Question: I have StringGrid with 2 columns: 'Player' and 'Scores'. I have to sort this table looking at the score of a player.

This is the situation. I have tried with a 'StringGrid3.SortColRow(true, 1);' but it sorts only the string value. If I have numbers like [1, 4, 12, 3] the sorted StringGrid becomes [a, 12, 3, 4].
I have to sort the Integer value, not the string one. Also, my problem is that I must move the player's name too with the numbers (as you can see in the picture above).
How could I do it?
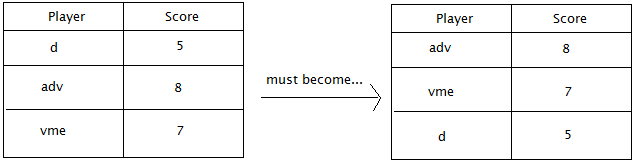
Answer: You might write a comparator which is trying to sort by Numbers if both compared values are numbers. With casting the Stringgrid to its ancestor TCustomgrid you are able to use the procedure MoveRow to swap rows. An example showing sorting over many columns could look like this:
'''
unit StringGridSortEnh;
interface
uses
Windows, Messages, SysUtils, Variants, Classes, Graphics, Controls, Forms,
Dialogs, Grids, StdCtrls;
type
TForm1 = class(TForm)
StringGrid1: TStringGrid;
Button1: TButton;
Button2: TButton;
procedure Button1Click(Sender: TObject);
procedure Button2Click(Sender: TObject);
end;
var
Form1: TForm1;
implementation
{$R *.dfm}
type
TMoveSG = class(TCustomGrid);
TSortInfo = Record
col: Integer;
asc: Boolean;
End;
function CompareNumber(i1, i2: Double): Integer;
// Result: -1 if i1 < i2, 1 if i1 > i2, 0 if i1 = i2
begin
if i1 < i2 then
Result := -1
else if i1 > i2 then
Result := 1
else
Result := 0;
end;
// Compare Strings if possible try to interpret as numbers
function CompareValues(const S1, S2 : String;asc:Boolean): Integer;
var
V1, V2 : Double;
C1, C2 : Integer;
begin
Val(S1, V1, C1);
Val(S2, V2, C2);
if (C1 = 0) and (C2 = 0) then // both as numbers
Result := CompareNumber(V1, V2)
else // not both as nubers
Result := AnsiCompareStr(S1, S2);
if not Asc then Result := Result * -1;
end;
procedure SortGridByCols(Grid: TStringGrid; ColOrder: array of TSortInfo; Fixed: Boolean);
var
I, J, FirstRow: Integer;
Sorted: Boolean;
function Sort(Row1, Row2: Integer): Integer;
var
C: Integer;
begin
C := 0;
Result := CompareValues(Grid.Cols[ColOrder[C].col][Row1], Grid.Cols[ColOrder[C].col][Row2],ColOrder[C].asc);
if Result = 0 then
begin
Inc(C);
while (C <= High(ColOrder)) and (Result = 0) do
begin
Result := CompareValues(Grid.Cols[ColOrder[C].col][Row1], Grid.Cols[ColOrder[C].col][Row2],ColOrder[C].asc);
Inc(C);
end;
end;
end;
begin
for I := 0 to High(ColOrder) do
if (ColOrder[I].col < 0) or (ColOrder[I].col >= Grid.ColCount) then
Exit;
if Fixed then
FirstRow := 0
else
FirstRow := Grid.FixedRows;
J := FirstRow;
Sorted := True;
repeat
Inc(J);
for I := FirstRow to Grid.RowCount - 2 do
if Sort(I, I + 1) > 0 then
begin
TMoveSG(Grid).MoveRow(i + 1, i);
Sorted := False;
end;
until Sorted or (J >= Grid.RowCount + 1000);
Grid.Repaint;
end;
procedure TForm1.Button1Click(Sender: TObject);
const // we want to use only 4 columns
MyArray: array[0..3] of TSortInfo =
((col: 1; asc: true),
(col: 2; asc: true),
(col: 3; asc: true),
(col: 4; asc: false)
);
begin
SortGridByCols(StringGrid1,MyArray,true);
end;
procedure TForm1.Button2Click(Sender: TObject);
const // we want to use only one column
MyArray: array[0..0] of TSortInfo = ((col: 1; asc: true));
begin
SortGridByCols(StringGrid1,MyArray,true);
end;
end.
'''